Aerial crown-view tile of a tropical tree (Barro Colorado Island, Panama), acquired 20250915:
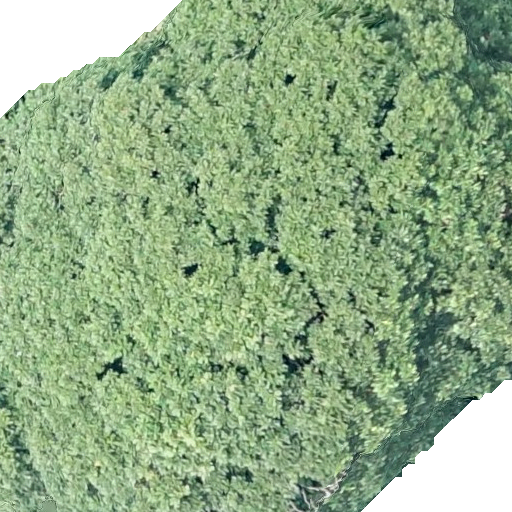
Species: Dipteryx oleifera
GBIF accepted scientific name: Dipteryx oleifera
Crown area: 501.441 m²